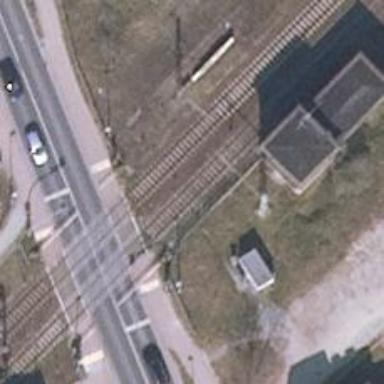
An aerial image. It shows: Railway signal.